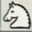
Piece: wN